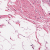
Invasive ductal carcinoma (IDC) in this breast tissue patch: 0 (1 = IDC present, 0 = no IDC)